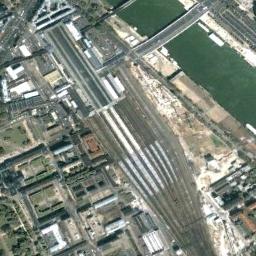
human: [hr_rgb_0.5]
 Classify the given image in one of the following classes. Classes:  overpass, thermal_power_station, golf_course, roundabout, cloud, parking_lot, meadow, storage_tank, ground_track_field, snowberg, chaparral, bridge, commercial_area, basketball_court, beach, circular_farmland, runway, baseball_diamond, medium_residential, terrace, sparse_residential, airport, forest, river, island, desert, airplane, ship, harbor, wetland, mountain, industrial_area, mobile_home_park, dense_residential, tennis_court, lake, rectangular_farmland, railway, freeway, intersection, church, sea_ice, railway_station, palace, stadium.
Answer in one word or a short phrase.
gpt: railway_station